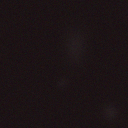
Screen state: off